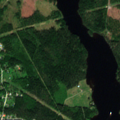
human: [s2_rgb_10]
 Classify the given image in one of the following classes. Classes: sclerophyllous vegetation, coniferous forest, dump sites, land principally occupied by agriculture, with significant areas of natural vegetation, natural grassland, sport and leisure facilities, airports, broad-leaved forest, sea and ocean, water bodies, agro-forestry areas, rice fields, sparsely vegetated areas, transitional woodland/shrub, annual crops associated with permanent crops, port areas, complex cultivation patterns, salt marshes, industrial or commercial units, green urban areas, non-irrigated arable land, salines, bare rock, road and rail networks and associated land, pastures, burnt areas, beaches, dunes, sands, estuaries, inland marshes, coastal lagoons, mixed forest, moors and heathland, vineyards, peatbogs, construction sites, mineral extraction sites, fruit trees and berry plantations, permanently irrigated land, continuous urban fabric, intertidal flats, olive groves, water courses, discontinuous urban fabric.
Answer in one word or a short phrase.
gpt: discontinuous urban fabric, coniferous forest, mixed forest, water bodies